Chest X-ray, AP view. Patient: 27 years old, sex M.
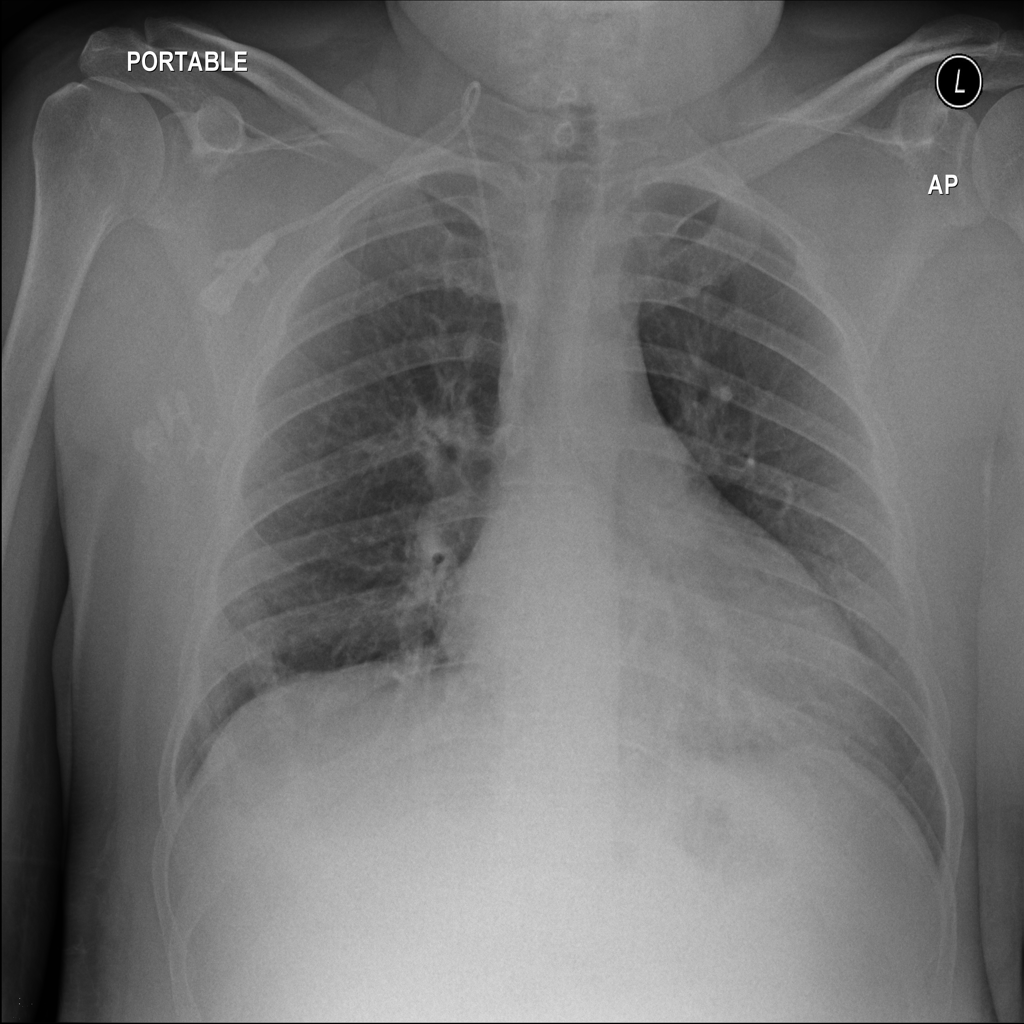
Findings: No Finding